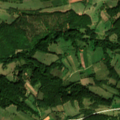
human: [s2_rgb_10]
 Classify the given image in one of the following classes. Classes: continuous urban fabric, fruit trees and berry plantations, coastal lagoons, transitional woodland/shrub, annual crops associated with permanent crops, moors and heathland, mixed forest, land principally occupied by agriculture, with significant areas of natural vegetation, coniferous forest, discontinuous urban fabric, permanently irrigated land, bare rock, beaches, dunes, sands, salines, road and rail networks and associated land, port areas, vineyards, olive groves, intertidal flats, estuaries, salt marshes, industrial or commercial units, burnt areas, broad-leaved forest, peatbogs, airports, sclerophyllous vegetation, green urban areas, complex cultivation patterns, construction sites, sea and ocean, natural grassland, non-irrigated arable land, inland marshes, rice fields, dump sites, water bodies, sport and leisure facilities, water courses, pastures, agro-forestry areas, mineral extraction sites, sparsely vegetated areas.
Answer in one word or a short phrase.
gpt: complex cultivation patterns, land principally occupied by agriculture, with significant areas of natural vegetation, broad-leaved forest